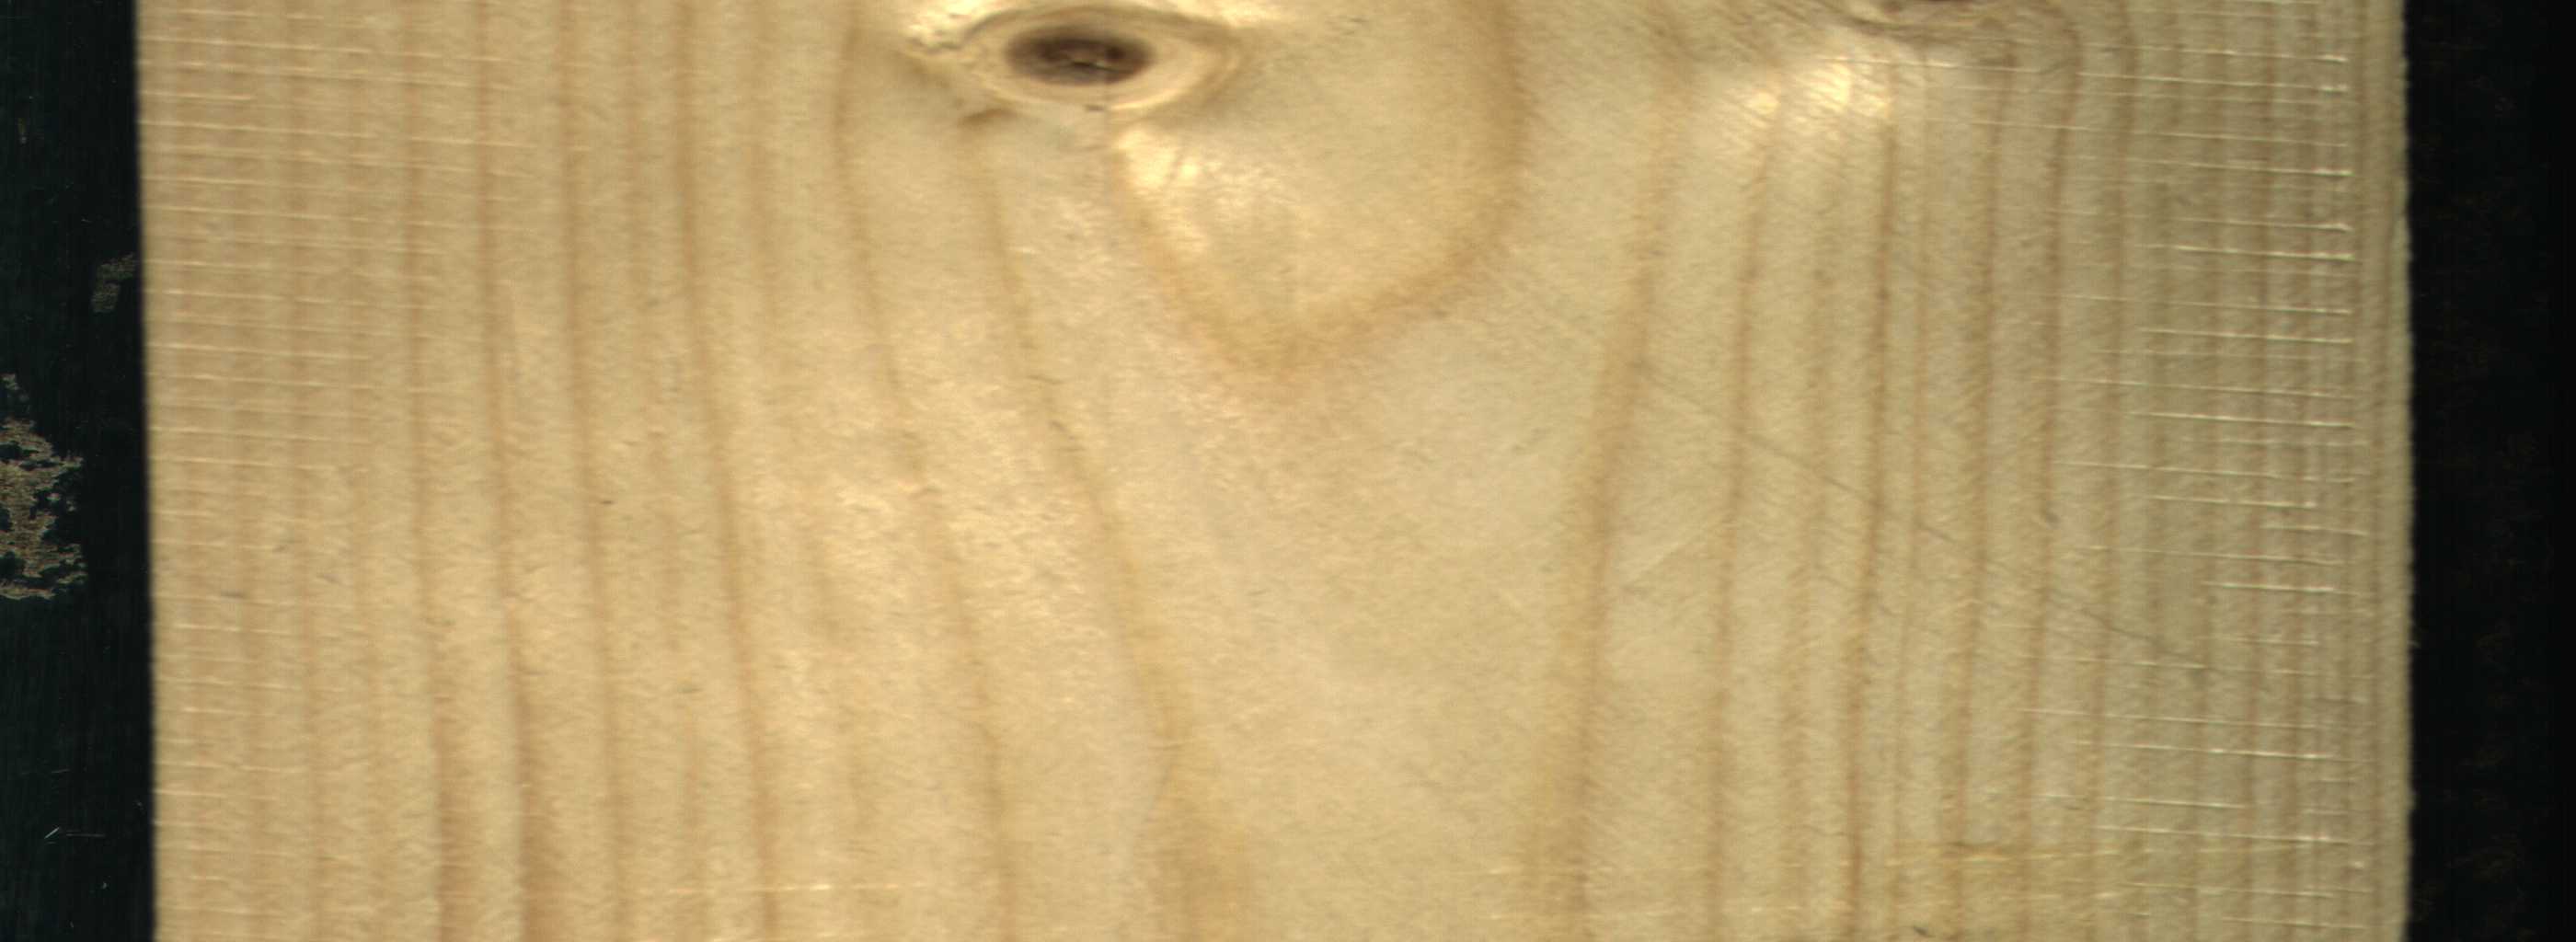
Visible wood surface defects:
Dead_Knot